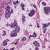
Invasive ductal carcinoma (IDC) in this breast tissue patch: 1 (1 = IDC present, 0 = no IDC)